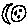
Label: moon